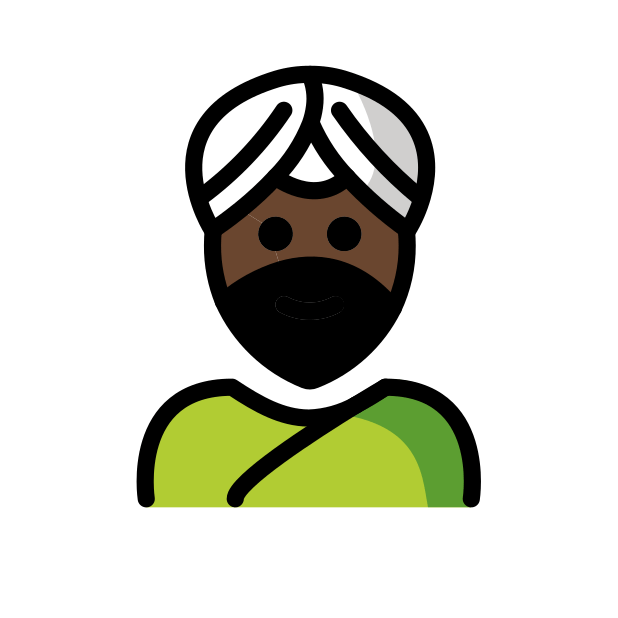
man wearing turban: dark skin tone